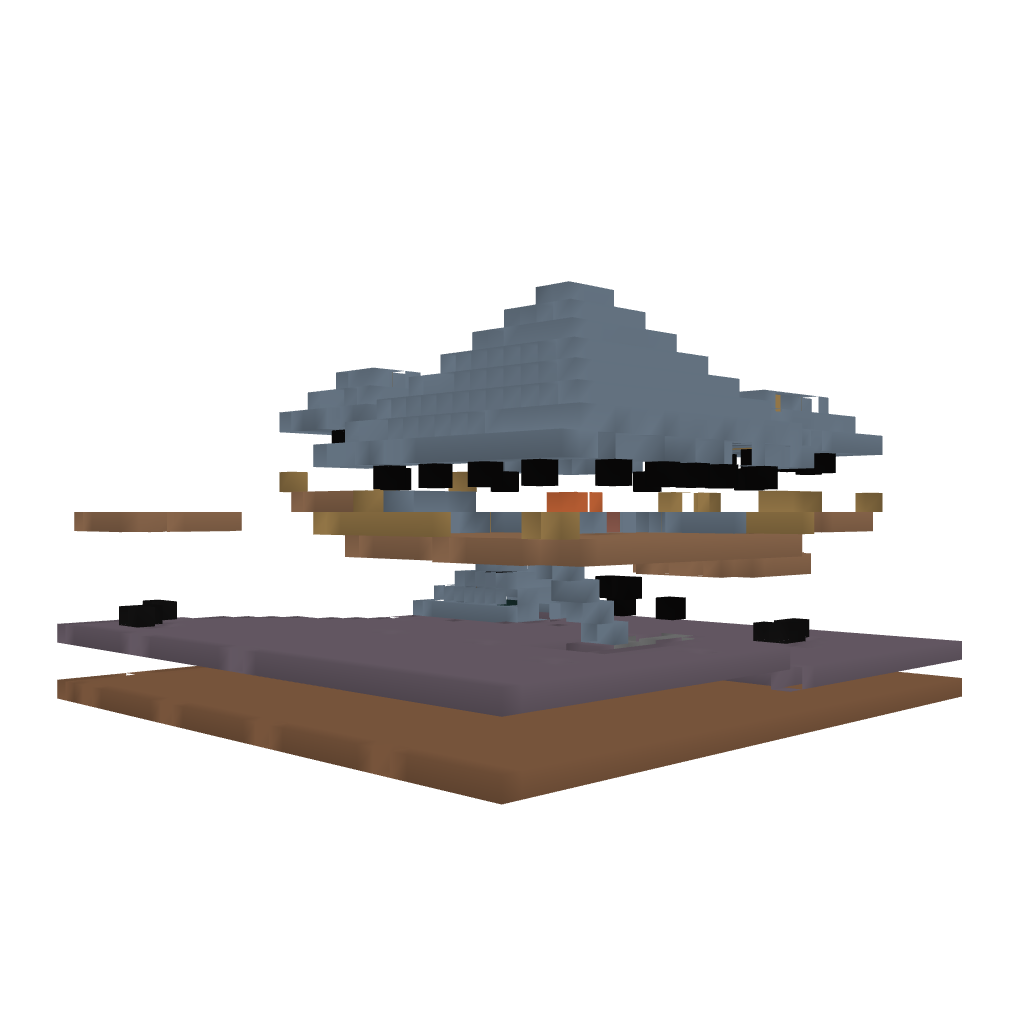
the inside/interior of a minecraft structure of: Mushroom house 1